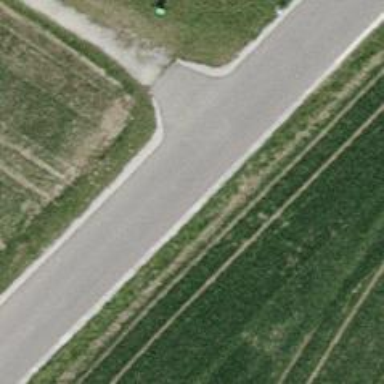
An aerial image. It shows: Unclassified road with paved surface.